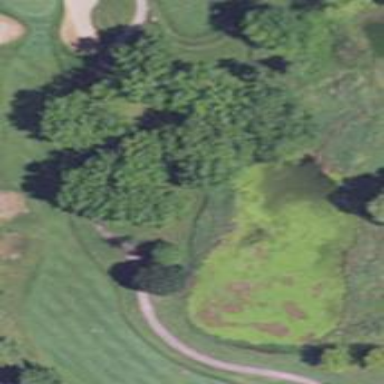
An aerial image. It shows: Golf fairway surrounded by grass.